Question: So, I am trying to install Android Studio in
> .
And I tried installing it for 3-4 times each time it got stuck due to slow internet connection and showing in the terminal.
Now , this time when I again did
>
it shows
>
I saw various posts which shows this occurs in 64 bit OS and installing libraries using
>
or
> sudo apt-get install lib32z1 lib32ncurses5 lib32bz2-1.0 lib32stdc++6
will install required 32 bit libraries , but I am already on a 32 bit OS .
and when I try above command , I get
> E: Package 'ia32-libs' has no installation candidate.
Software center also shows negative result:

So, the point is has anyone came across this in a 32 bit UBUNTU 12.10 OS .
Any workaround will be greatly appreciated .
Output when I try to install mentioned libraries for Ubuntu.
> yogeshwardancharan@ubuntu:~/Android/Sdk/tools$ sudo apt-get install lib32z1 lib32ncurses5 lib32bz2-1.0 lib32stdc++6
Reading package lists... Done
Building dependency tree
Reading state information... Done
Package lib32bz2-1.0 is not available, but is referred to by another package.
This may mean that the package is missing, has been obsoleted, or
is only available from another sourcePackage lib32ncurses5 is not available, but is referred to by another package.
This may mean that the package is missing, has been obsoleted, or
is only available from another sourcePackage lib32stdc++6 is not available, but is referred to by another package.
This may mean that the package is missing, has been obsoleted, or
is only available from another sourcePackage lib32z1 is not available, but is referred to by another package.
This may mean that the package is missing, has been obsoleted, or
is only available from another sourceE: Package 'lib32z1' has no installation candidate
E: Package 'lib32ncurses5' has no installation candidate
E: Package 'lib32bz2-1.0' has no installation candidate
E: Package 'lib32stdc++6' has no installation candidate
In above output it is mentioned that package may be available from another source ...can someone please help , what that source may be ?
Is it possible to compile these libraries from source . If so , how can I do it ?
Thanks.
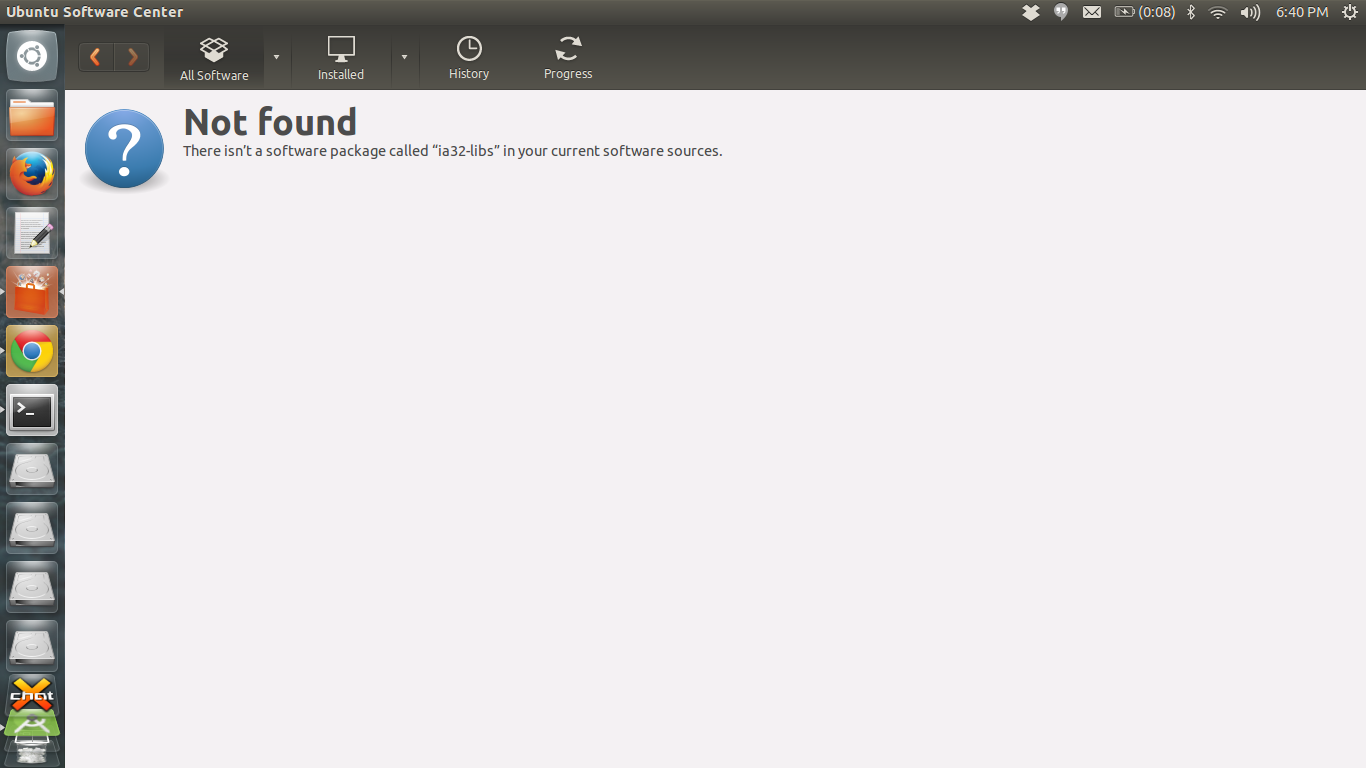
Answer: For me the answer was here <URL>
At the time of this answer, the required libraries are
'''
$ sudo apt-get install libc6:i386 libncurses5:i386 libstdc++6:i386 lib32z1
'''
Good luck!